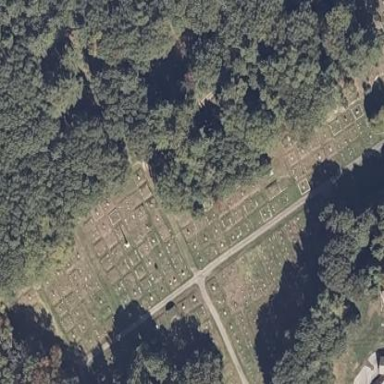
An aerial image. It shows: Cemetery.